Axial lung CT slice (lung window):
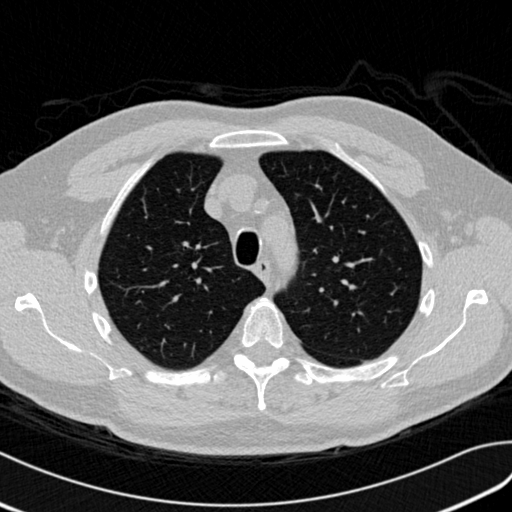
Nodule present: no